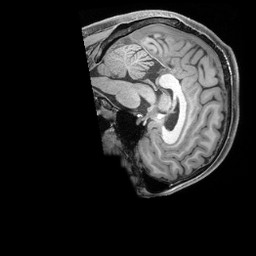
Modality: T1w
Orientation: sagittal
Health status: healthy
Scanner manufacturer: siemens
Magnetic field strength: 3 T
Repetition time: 2.4 s
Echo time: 0.00201 s